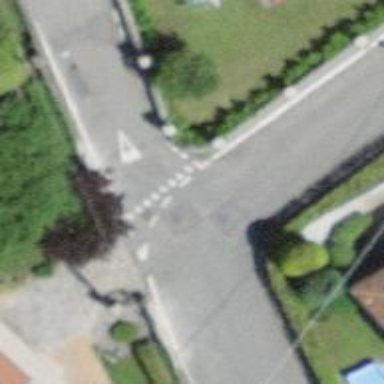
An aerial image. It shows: Road with "give way" sign.